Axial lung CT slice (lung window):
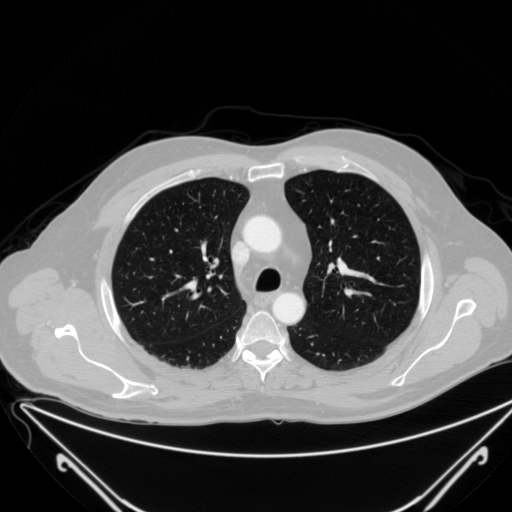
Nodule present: no